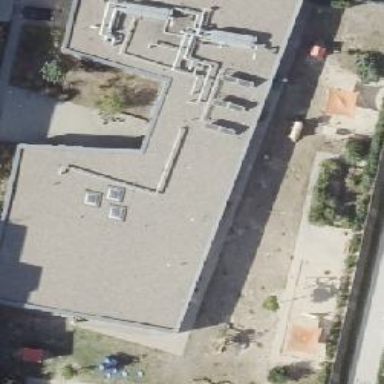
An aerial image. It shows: Kindergarten with flat roof.